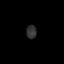
Tissue: lung
Cell type: Epithelial cells
Senescence score: 0.172
Nuclear area (px): 142
Mean DAPI intensity: 47.732